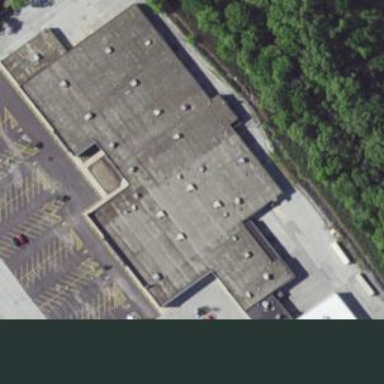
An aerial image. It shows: Retail building.